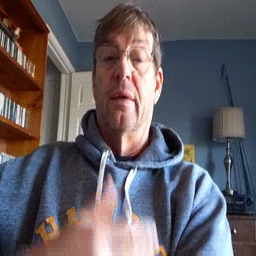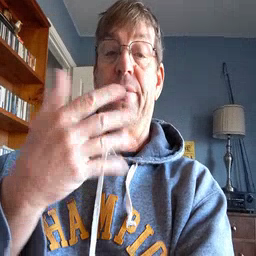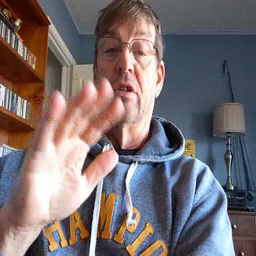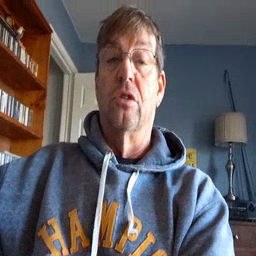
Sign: finish